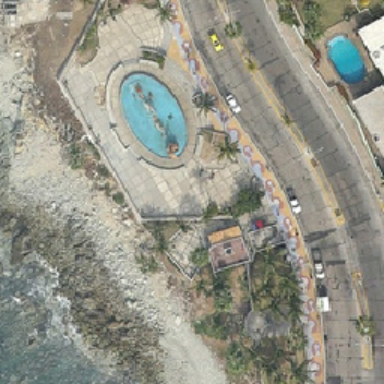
The resort has a pool between the road and the beach .